Aerial crown-view tile of a tropical tree (Barro Colorado Island, Panama), acquired 20250124:
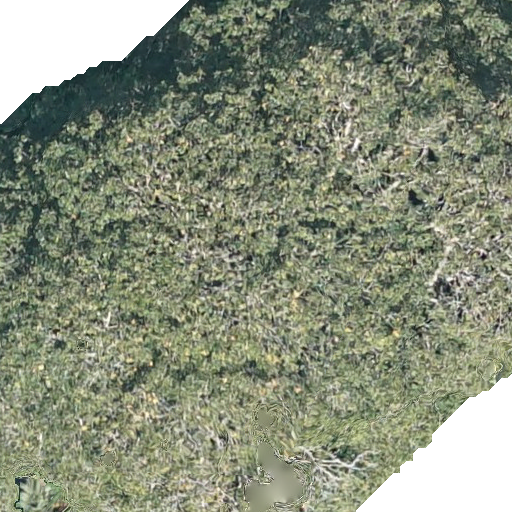
Species: Dipteryx oleifera
GBIF accepted scientific name: Dipteryx oleifera
Crown area: 501.441 m²